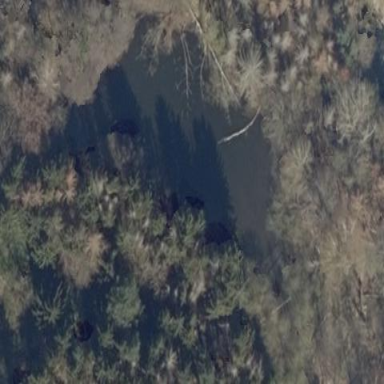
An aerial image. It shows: Pond surrounded by natural water.